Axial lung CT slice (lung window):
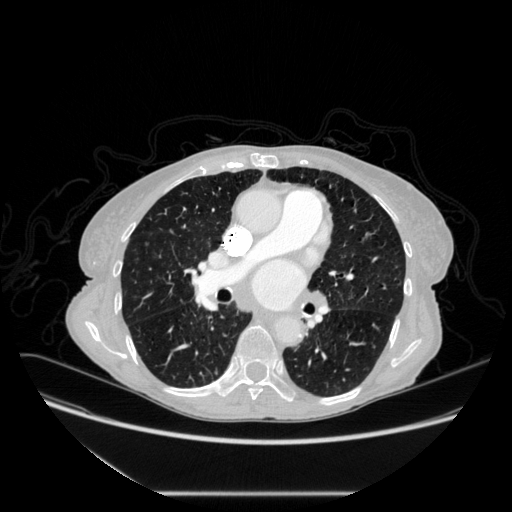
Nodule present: no